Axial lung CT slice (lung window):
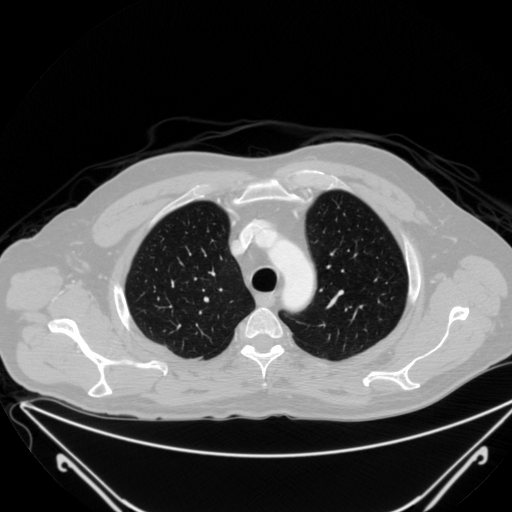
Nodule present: no